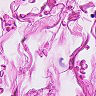
Metastatic tissue present: no